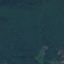
Land use / land cover: Forest